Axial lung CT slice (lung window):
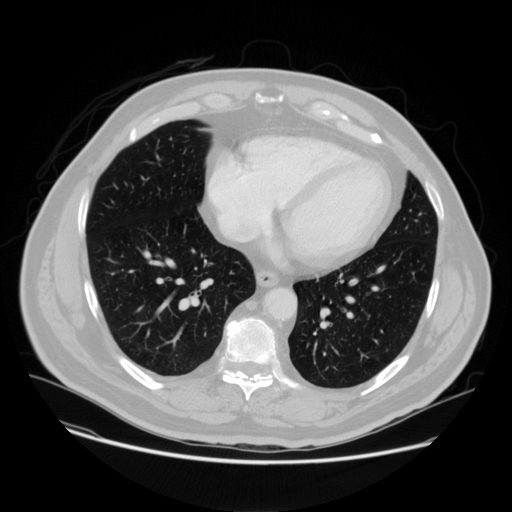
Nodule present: no